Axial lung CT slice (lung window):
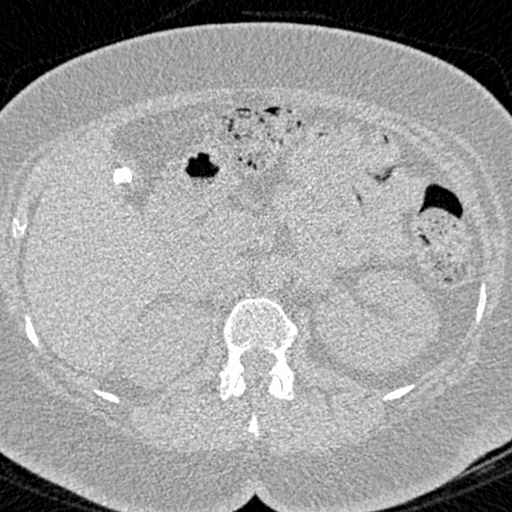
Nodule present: no